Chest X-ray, AP view. Patient: 57 years old, sex M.
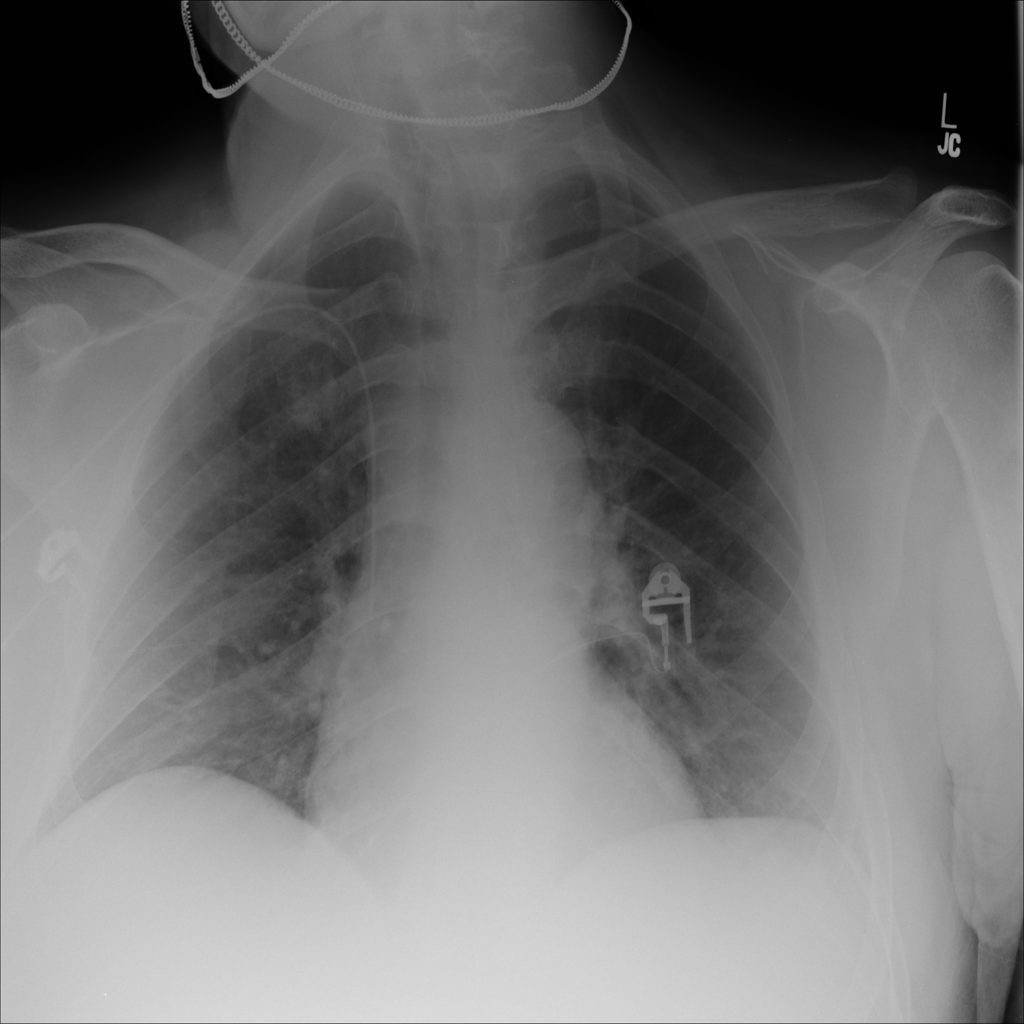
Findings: No Finding